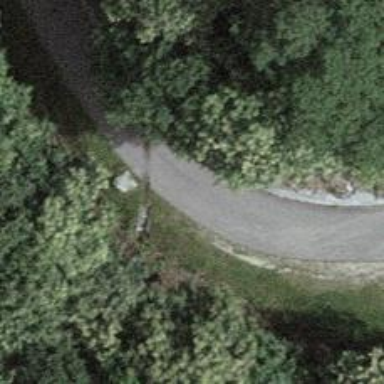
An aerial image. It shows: Unclassified road.